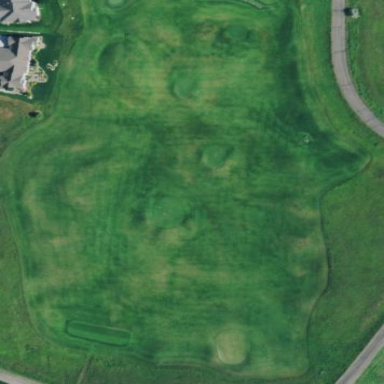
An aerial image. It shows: Area of rough grass used for golf.